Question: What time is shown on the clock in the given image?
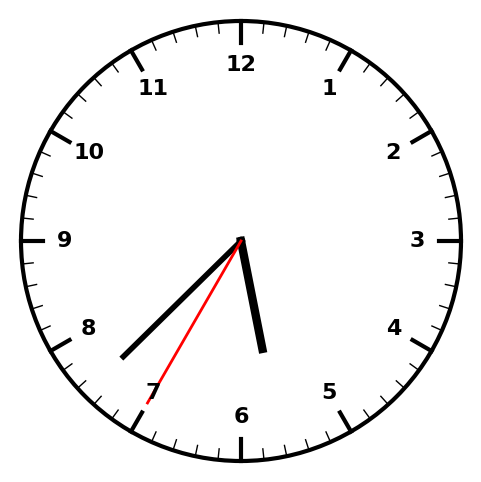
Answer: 05:37:35